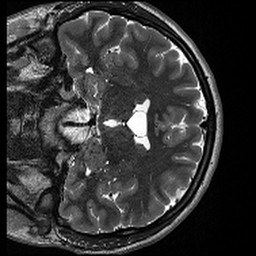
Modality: T2w
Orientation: coronal
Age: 26
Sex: male
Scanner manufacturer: siemens
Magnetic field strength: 3 T
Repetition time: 13.15 s
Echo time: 0.082 s